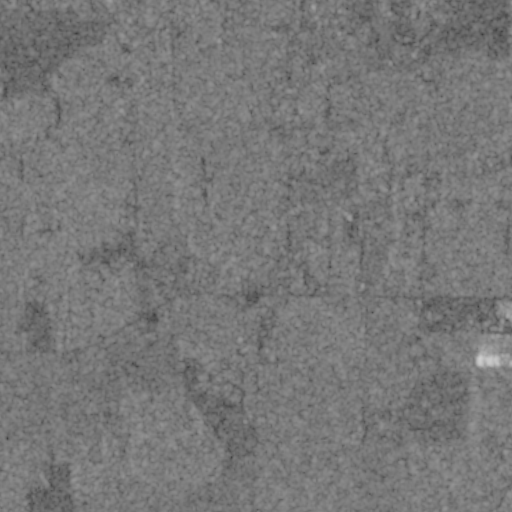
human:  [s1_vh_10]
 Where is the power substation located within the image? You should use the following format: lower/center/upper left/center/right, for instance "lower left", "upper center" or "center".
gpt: The power substation is located in the center right of the image.
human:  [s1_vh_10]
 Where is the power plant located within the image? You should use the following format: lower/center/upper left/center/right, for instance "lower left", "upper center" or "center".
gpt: There is no power plant in the image.

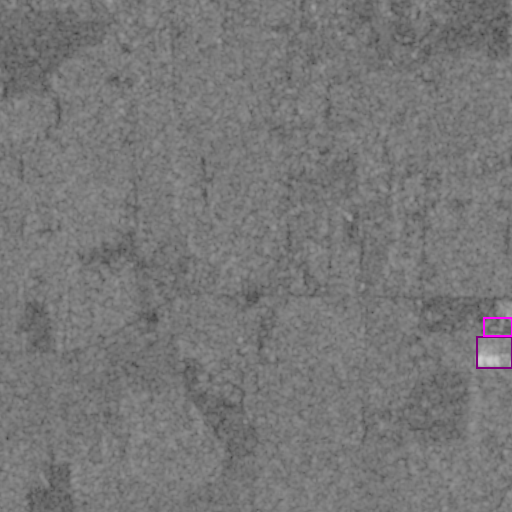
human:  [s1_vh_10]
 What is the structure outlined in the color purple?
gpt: The structure outlined in purple is a building.
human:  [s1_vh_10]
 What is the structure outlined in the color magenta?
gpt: The structure outlined in magenta is a building.
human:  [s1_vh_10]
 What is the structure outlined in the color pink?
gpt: There is no pink outline.